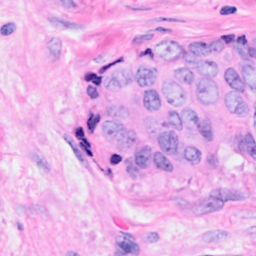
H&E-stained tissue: Breast